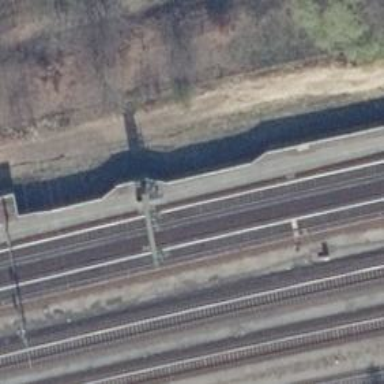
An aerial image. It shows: Railway signal.